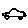
Label: car